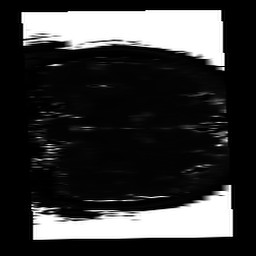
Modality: T2map
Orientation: coronal
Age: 34
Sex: female
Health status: ill